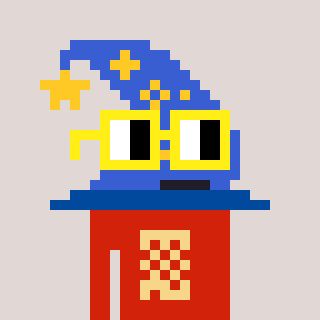
a pixel art character with square yellow glasses, a wizard hat-shaped head and a red-colored body on a warm background